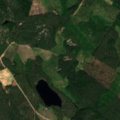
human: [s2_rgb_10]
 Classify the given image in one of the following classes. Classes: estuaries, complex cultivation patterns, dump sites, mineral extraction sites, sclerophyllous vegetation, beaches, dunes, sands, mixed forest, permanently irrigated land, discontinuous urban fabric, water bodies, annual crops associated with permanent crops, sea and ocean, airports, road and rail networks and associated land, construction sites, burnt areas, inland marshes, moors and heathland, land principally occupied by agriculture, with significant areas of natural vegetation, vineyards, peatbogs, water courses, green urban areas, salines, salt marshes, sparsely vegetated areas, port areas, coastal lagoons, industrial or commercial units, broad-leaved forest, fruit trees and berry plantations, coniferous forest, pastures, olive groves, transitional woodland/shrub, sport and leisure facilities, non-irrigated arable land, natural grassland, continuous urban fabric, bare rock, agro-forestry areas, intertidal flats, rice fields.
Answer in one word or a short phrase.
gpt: coniferous forest, transitional woodland/shrub